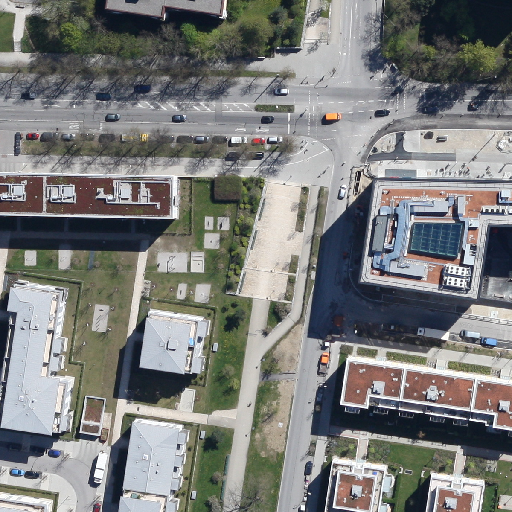
Referring expression: paved road